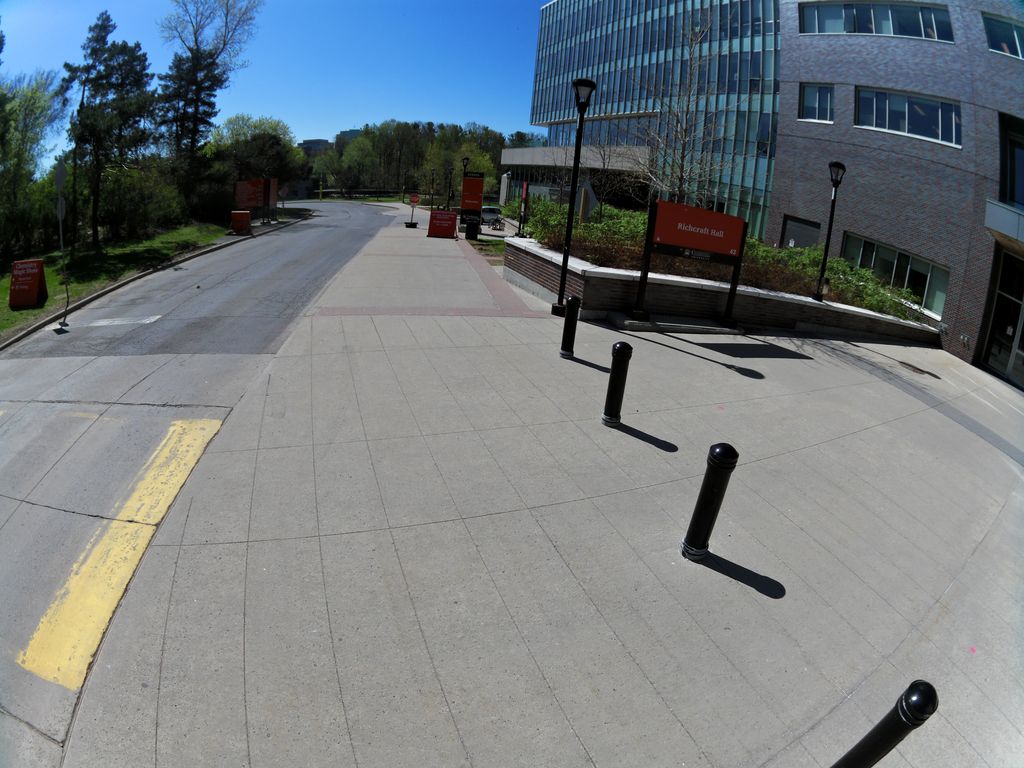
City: ottawa-gatineau